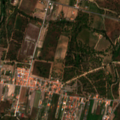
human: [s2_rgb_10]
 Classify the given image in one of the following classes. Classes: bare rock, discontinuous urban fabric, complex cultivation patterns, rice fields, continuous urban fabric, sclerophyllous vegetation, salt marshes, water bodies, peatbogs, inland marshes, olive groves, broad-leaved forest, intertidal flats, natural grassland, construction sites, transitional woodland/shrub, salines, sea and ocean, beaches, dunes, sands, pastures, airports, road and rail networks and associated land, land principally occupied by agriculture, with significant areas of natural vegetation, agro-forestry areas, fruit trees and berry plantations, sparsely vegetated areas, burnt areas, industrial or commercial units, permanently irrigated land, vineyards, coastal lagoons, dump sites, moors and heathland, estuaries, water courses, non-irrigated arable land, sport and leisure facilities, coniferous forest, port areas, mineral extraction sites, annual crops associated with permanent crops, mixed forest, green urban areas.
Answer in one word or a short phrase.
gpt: discontinuous urban fabric, permanently irrigated land, complex cultivation patterns, agro-forestry areas, broad-leaved forest